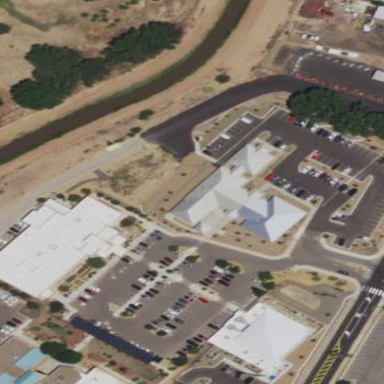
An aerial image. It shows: Government office building.